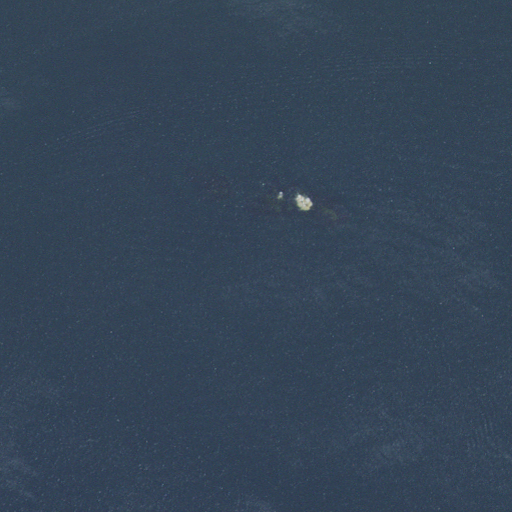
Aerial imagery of bar in Massachusetts named Little Salt Rocks containing only open water